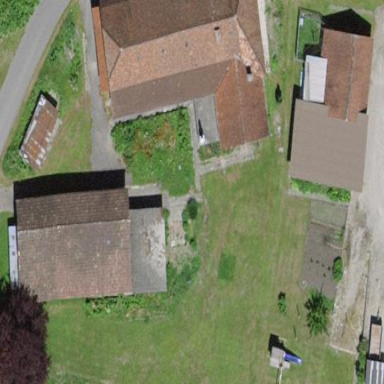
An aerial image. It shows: Farm building.